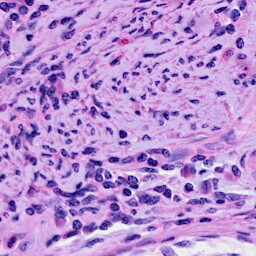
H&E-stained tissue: Cervix